Question: I am using 'ActionBarSherlock' for tabs in android
'''
<LinearLayout xmlns:android="http://schemas.android.com/apk/res/android"
android:layout_width="match_parent"
android:layout_height="match_parent"
android:orientation="vertical" >
<include layout="@layout/screen_parent_topbar" />
<android.support.v4.app.FragmentTabHost
android:id="@android:id/tabhost"
android:layout_width="match_parent"
android:layout_height="match_parent" >
<FrameLayout
android:id="@+id/tabcontent"
android:layout_width="match_parent"
android:layout_height="match_parent" />
</android.support.v4.app.FragmentTabHost>
<include layout="@layout/screen_parent_bottombar" />
</LinearLayout>
'''
---
Even though i have added the code '<include layout="@layout/screen_parent_bottombar" />' it is not shown in the screen when i execute the code

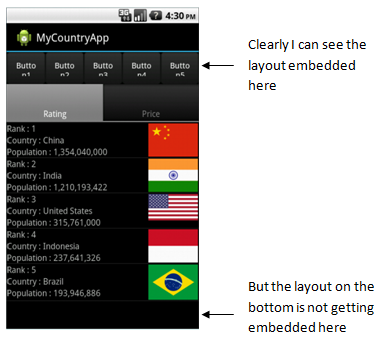
Answer: Your 'android.support.v4.app.FragmentTabHost' has a height of MATCH_PARENT and therefore the layout at the bottom will not appear.
One alternative would be using a RelativeLayout to create the header/content/footer layout:
'''
<RelativeLayout xmlns:android="http://schemas.android.com/apk/res/android"
android:layout_width="match_parent"
android:layout_height="match_parent" >
<include android:id="@+id/header"
android:layout_alignParentTop="true"
layout="@layout/screen_parent_topbar" />
<include android:id="@+id/footer"
android:layout_alignParentBottom="true"
layout="@layout/screen_parent_bottombar" />
<android.support.v4.app.FragmentTabHost
android:layout_below="@id/header"
android:layout_above="@id/footer"
android:id="@android:id/tabhost"
android:layout_width="match_parent"
android:layout_height="match_parent" >
<FrameLayout
android:id="@+id/tabcontent"
android:layout_width="match_parent"
android:layout_height="match_parent" />
</android.support.v4.app.FragmentTabHost>
</RelativeLayout>
'''